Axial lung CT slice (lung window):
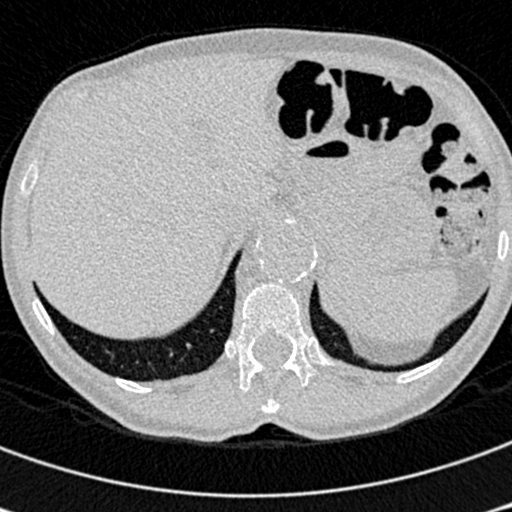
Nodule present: no